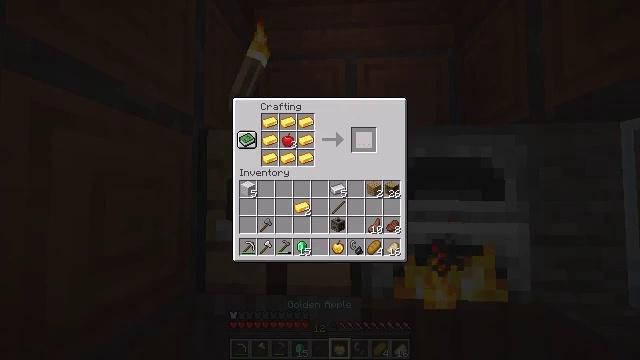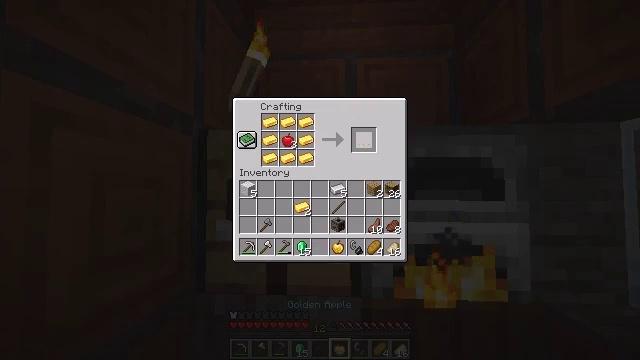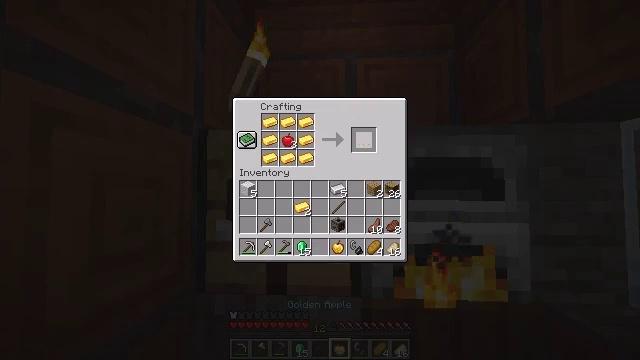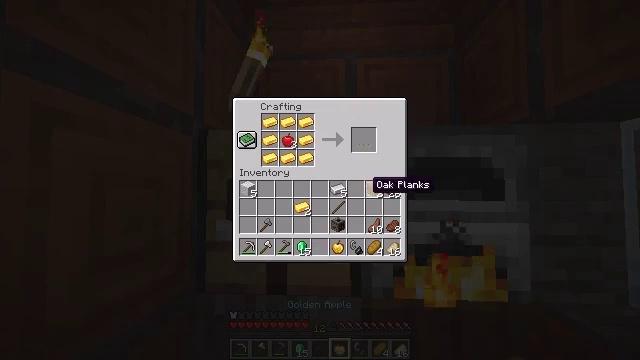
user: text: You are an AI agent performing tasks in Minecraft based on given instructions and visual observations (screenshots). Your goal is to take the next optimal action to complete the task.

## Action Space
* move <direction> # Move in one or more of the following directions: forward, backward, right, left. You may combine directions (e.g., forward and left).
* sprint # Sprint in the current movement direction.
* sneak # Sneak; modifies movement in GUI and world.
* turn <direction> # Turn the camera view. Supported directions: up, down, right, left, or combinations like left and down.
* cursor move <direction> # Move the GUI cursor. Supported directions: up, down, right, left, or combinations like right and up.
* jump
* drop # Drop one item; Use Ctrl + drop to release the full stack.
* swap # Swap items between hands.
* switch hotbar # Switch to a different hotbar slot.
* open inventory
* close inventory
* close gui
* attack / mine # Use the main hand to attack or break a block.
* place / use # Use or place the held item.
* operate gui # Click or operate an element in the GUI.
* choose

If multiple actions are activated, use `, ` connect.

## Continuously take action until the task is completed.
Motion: motion action
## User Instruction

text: Mix gold and an apple to produce a golden apple.
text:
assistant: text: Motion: sneak
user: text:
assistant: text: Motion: sneak
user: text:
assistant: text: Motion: sneak, cursor move down
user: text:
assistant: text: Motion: no_op